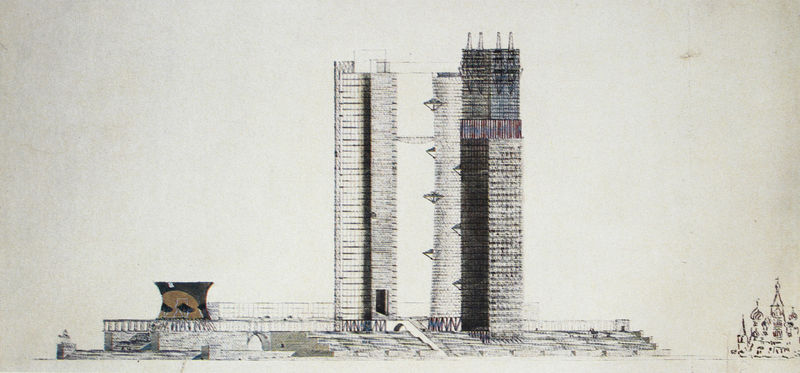
Titel: Gebäude des Volkskommissariats für Schwerindustrie, Wettbewerbsprojekt
Künstler: Iwan Leonidow
Standort: Moskau
Institution: Staatliches Architekturmuseum
Schlagwörter: weiß, schwarz, architektur, grafik, graphik, gerüst, türme, schwarzweiß, koloriert, moskau, baustelle, skelettbau, hochhaus, zwillingstürme, meiler, entwurf, skizze, bmw, hohhausbau, moderne, zeitgenössisch